Milling tool wear sample.
Tool blade image: 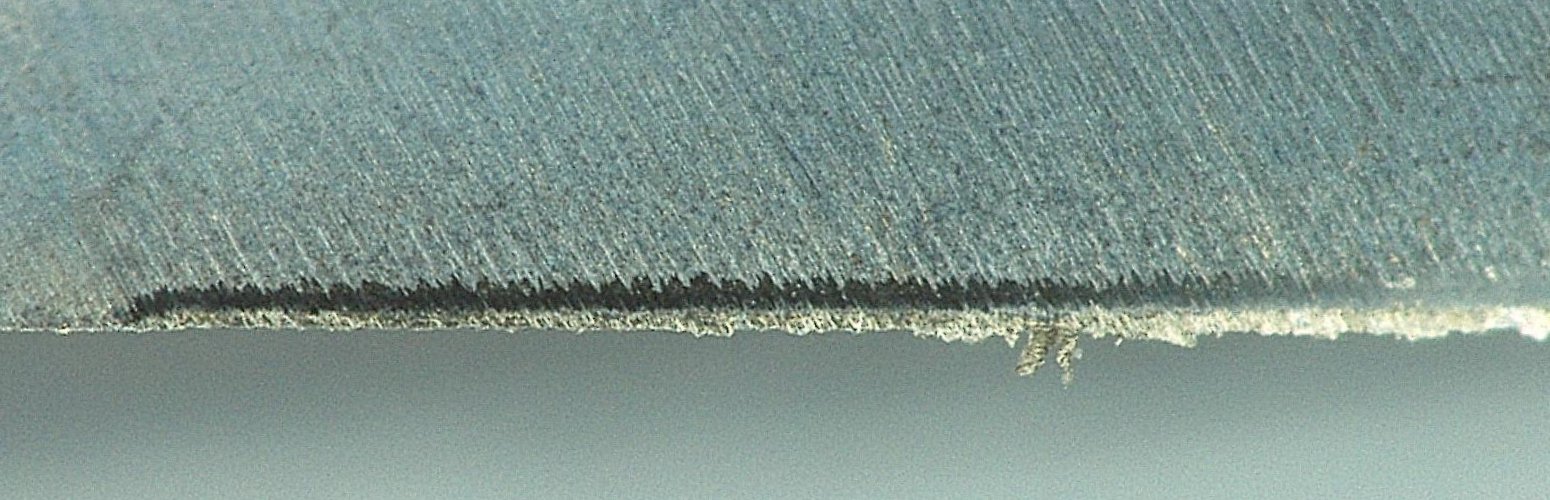
Chip image: 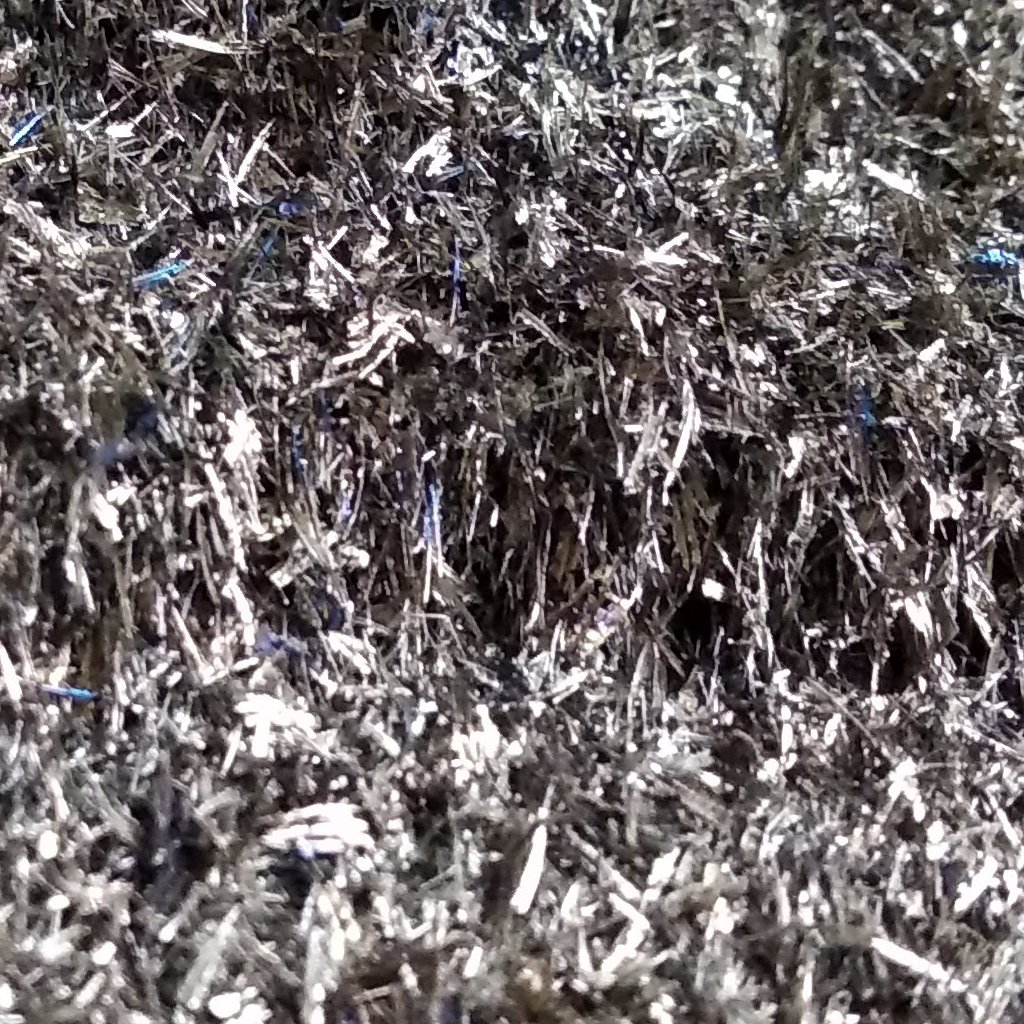
Workpiece image: 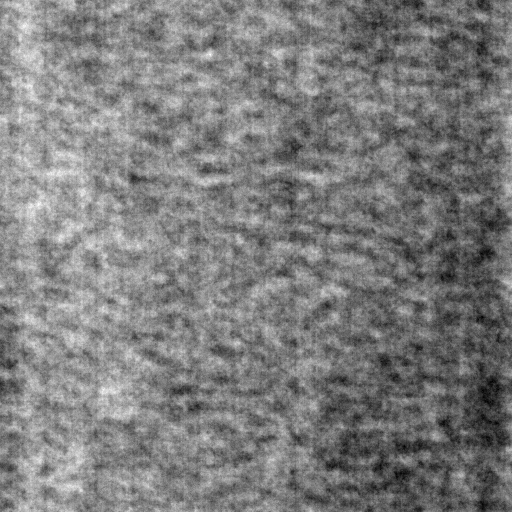
Tool wear state: used
Gaps: 6.52
Flank wear: 74.35
Overhang: 76.75
Force-signal Mel-spectrograms (X, Y, Z axes): 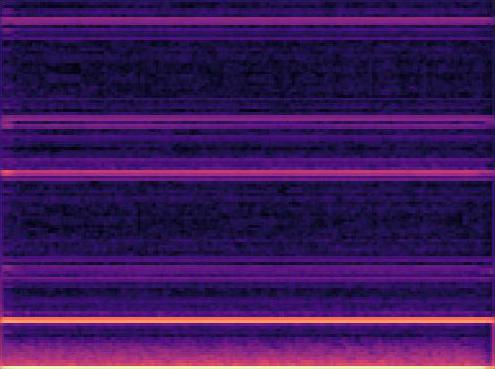 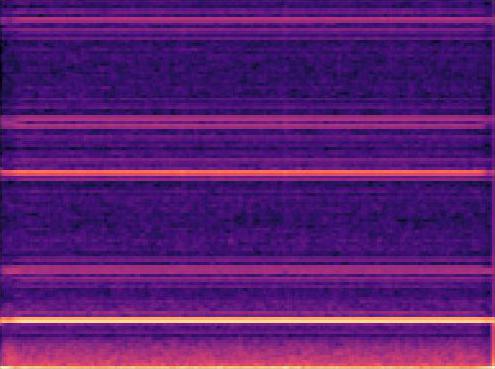 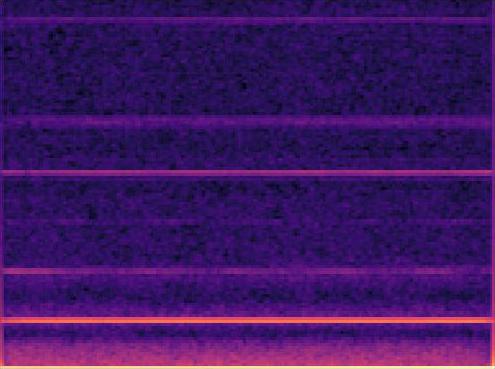
Force-signal scalograms (X, Y, Z axes): 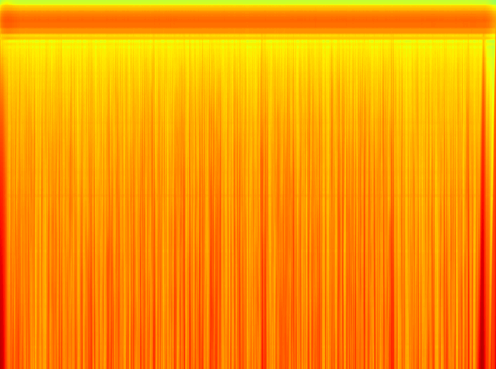 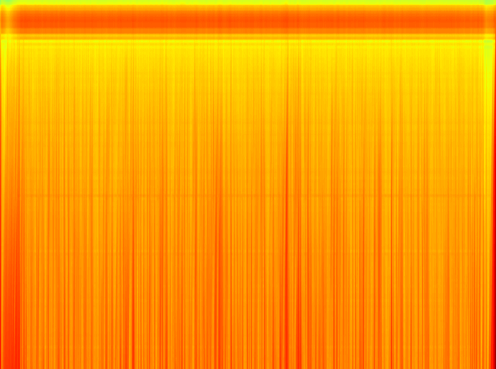 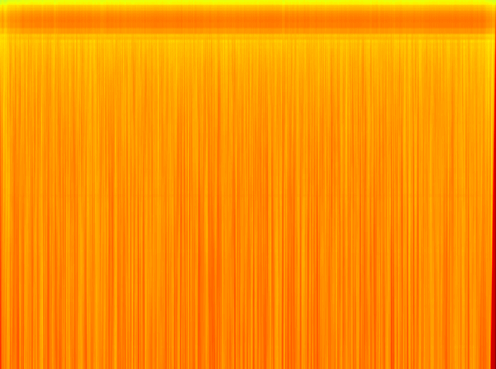
Force phase: steady_state_stabilization_wear